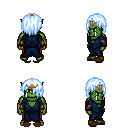
a pixel art fantasy rpg character, male body template, orc, green skin, blue robe, red pants, white cyan bangs hairstyle, bronze tiara, cloth bracers, brown slippers, four views (front, back, left, right), 2x2 character sprite sheet, small pixel art, hard edges, no anti-aliasing